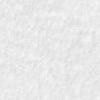
Label: no_change